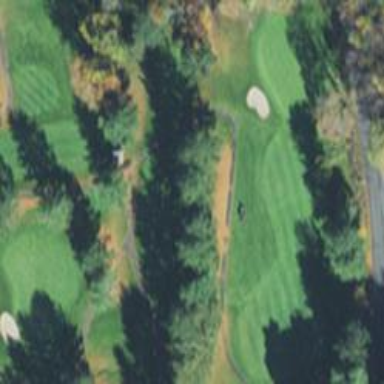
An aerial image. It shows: Path for both roads and golfers.